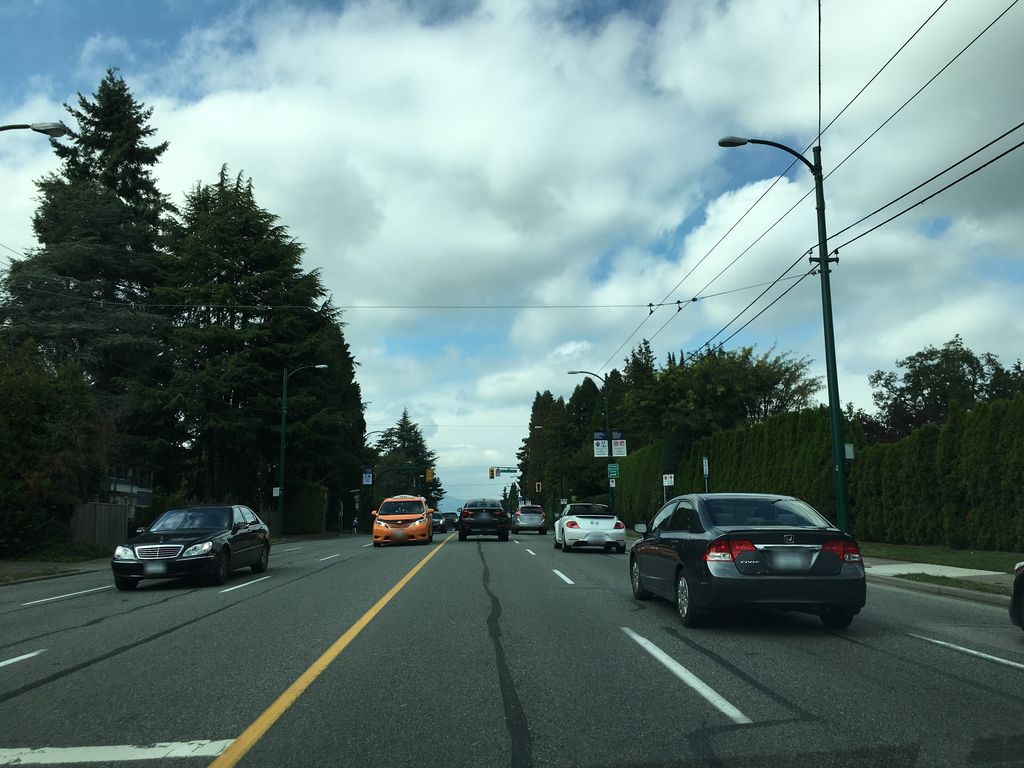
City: vancouver